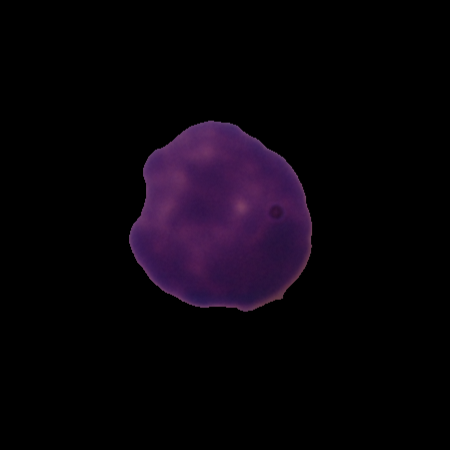
Label: healthy